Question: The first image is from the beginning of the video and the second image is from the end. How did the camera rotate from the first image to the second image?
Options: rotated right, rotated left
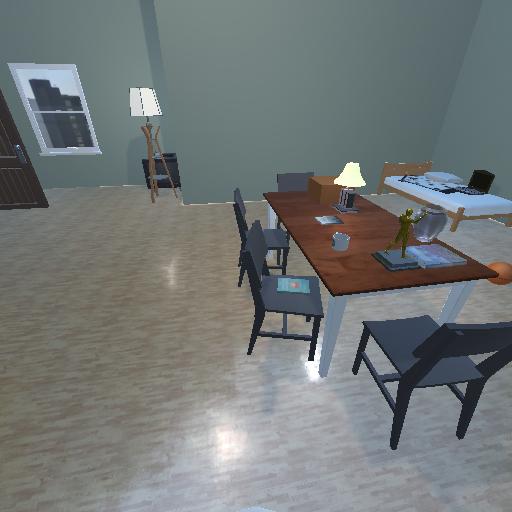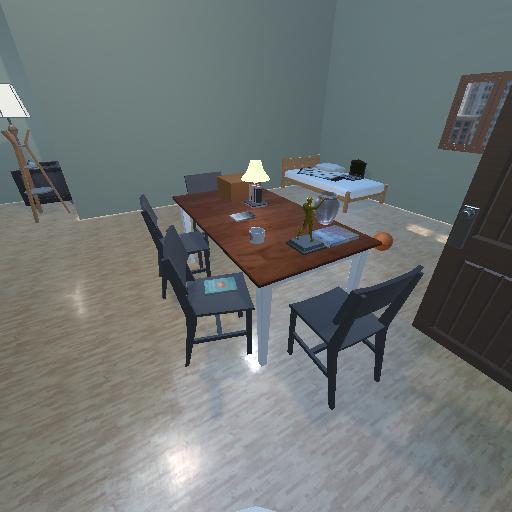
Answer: rotated right